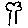
Label: tree